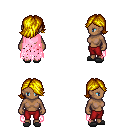
a pixel art fantasy rpg character, female body template, human, dark skin, pink tattered cape, red pants, blonde swoop hairstyle, gray slippers, four views (front, back, left, right), 2x2 character sprite sheet, small pixel art, hard edges, no anti-aliasing